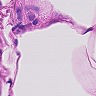
Metastatic tissue present: no